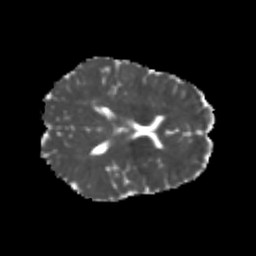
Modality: MD
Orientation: axial
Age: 21
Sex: female
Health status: healthy
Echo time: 0.074 s